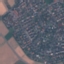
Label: Residential